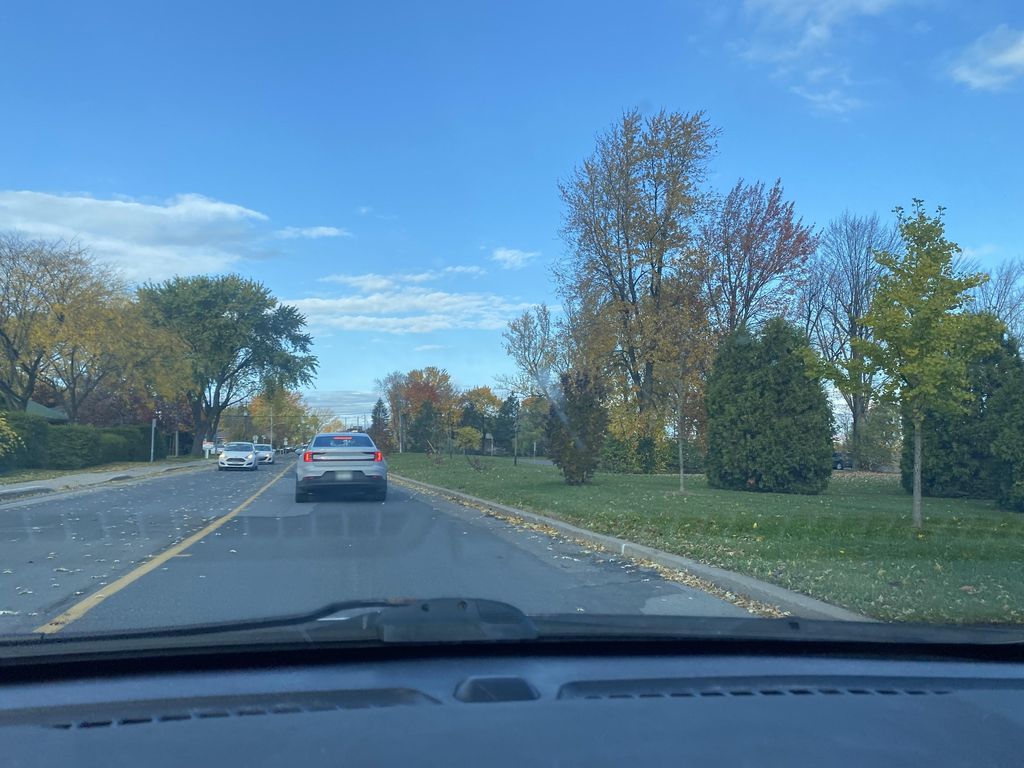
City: montreal